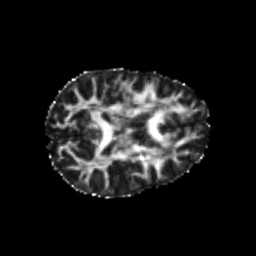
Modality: FA
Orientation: axial
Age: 23
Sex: female
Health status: healthy
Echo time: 0.074 s